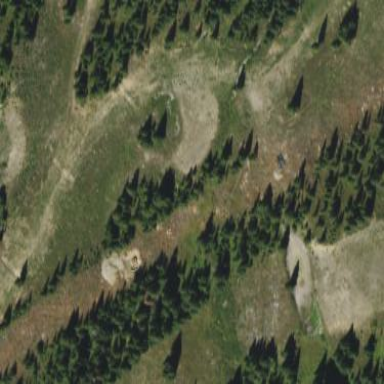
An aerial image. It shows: Evergreen woodland with needle-leaved trees.